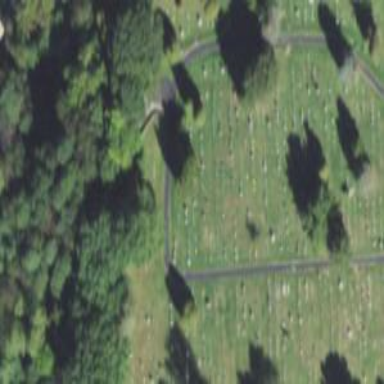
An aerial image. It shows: Cemetery.